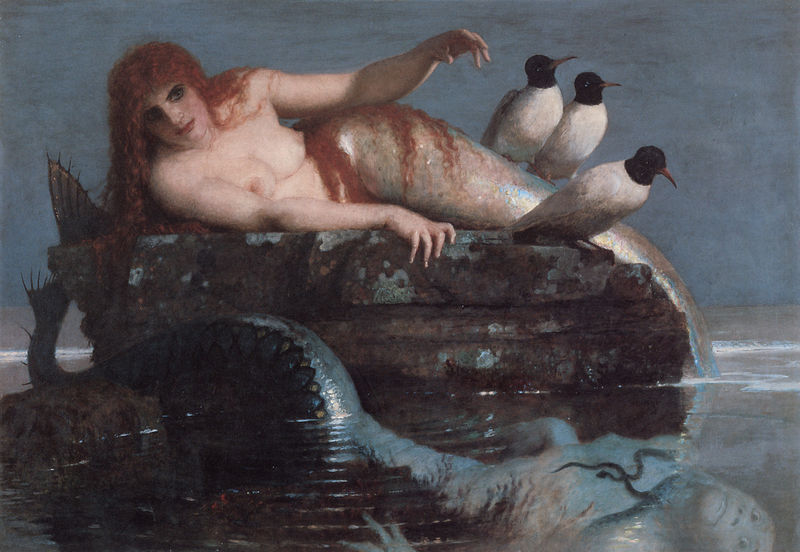
Titel: Meeresstille
Künstler: Arnold Böcklin
Institution: Bern, Kunstmuseum
Schlagwörter: akt, felsen, gemälde, meer, nackt, vogel, wasser, see, brust, busen, finger, grau, nacht, schwarz, rot, arme, stein, tod, hände, vögel, haare, sessel, schuppen, schwanz, welle, liegen, fels, angst, möven, möwe, möwen, möve, lockig, nixe, schlange, fisch, hüfte, nymphe, meerjungfrau, flossen, flosse, lorelei, seeungeheuer, fischschwanz, wassermann, seejungfrau, nöck, pinguine, animalisch, pinguin, meerfungfrau, pinguinen, schnabebl, nymohe, meerjungfau